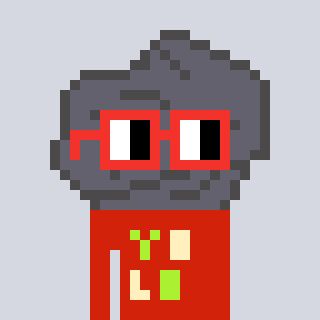
a pixel art character with square red glasses, a rock-shaped head and a red-colored body on a cool background